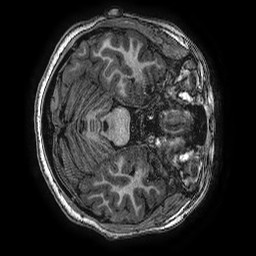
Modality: T1w
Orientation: axial
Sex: female
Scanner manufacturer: ge
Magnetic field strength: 3 T
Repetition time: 0.00766 s
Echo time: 0.003476 s